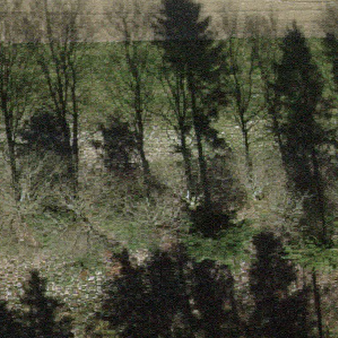
Label: other